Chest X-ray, PA view. Patient: 43 years old, sex M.
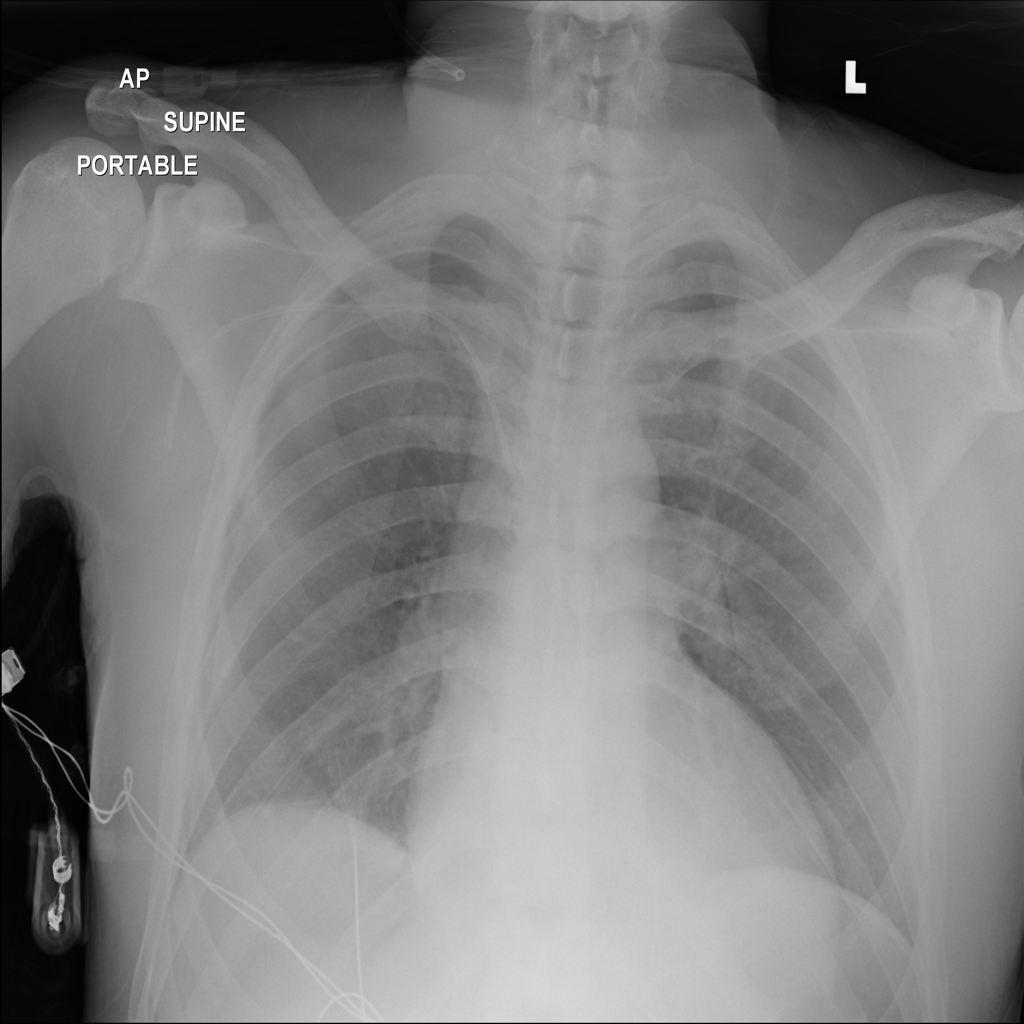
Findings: No Finding